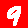
Digit: 9